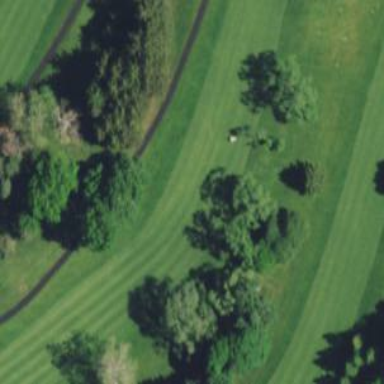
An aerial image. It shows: Golf hole.